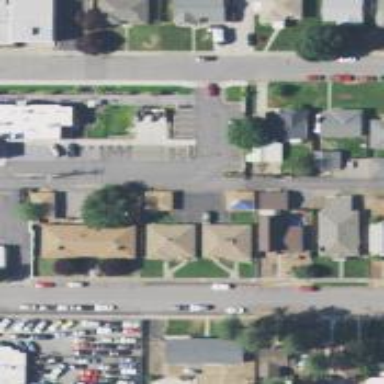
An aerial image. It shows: Alleyway designated as service road.